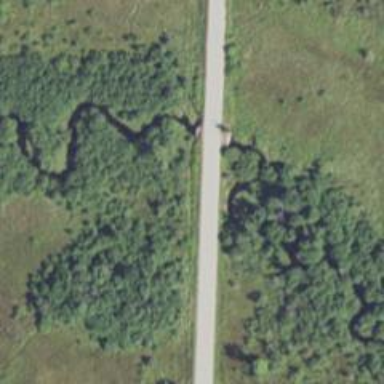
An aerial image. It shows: Tertiary road.